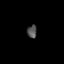
Tissue: lung
Cell type: T cells
Senescence score: 0.1718
Nuclear area (px): 121
Mean DAPI intensity: 80.694